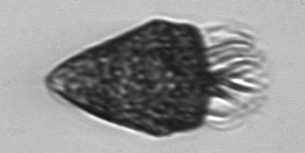
Label: Strombidium_morphotype2